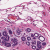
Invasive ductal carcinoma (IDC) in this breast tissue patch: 0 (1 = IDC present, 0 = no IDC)